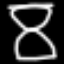
Label: hourglass